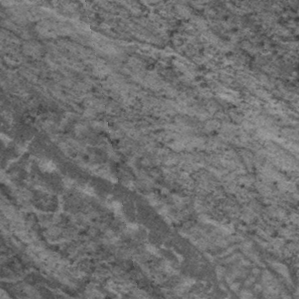
Label: frost